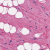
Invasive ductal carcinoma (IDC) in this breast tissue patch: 0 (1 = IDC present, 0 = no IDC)